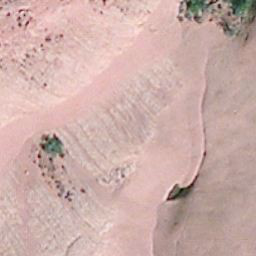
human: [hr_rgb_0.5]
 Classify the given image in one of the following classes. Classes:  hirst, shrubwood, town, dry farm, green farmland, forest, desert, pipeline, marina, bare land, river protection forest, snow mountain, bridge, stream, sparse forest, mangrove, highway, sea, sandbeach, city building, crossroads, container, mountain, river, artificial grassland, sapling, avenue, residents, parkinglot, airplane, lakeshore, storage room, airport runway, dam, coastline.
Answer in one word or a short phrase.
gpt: bare land